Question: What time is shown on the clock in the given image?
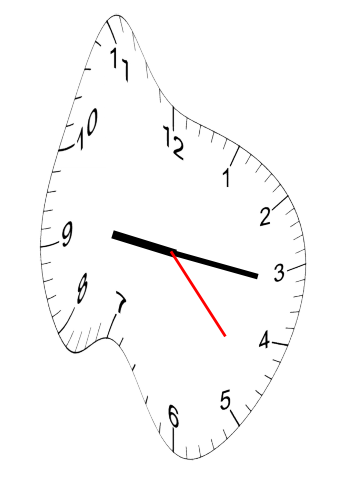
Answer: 09:16:23